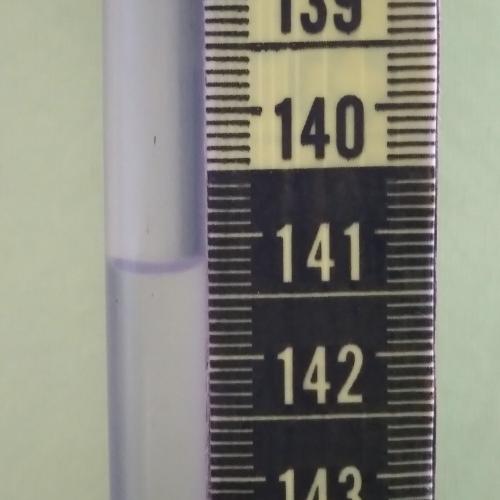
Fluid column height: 141.3 cm